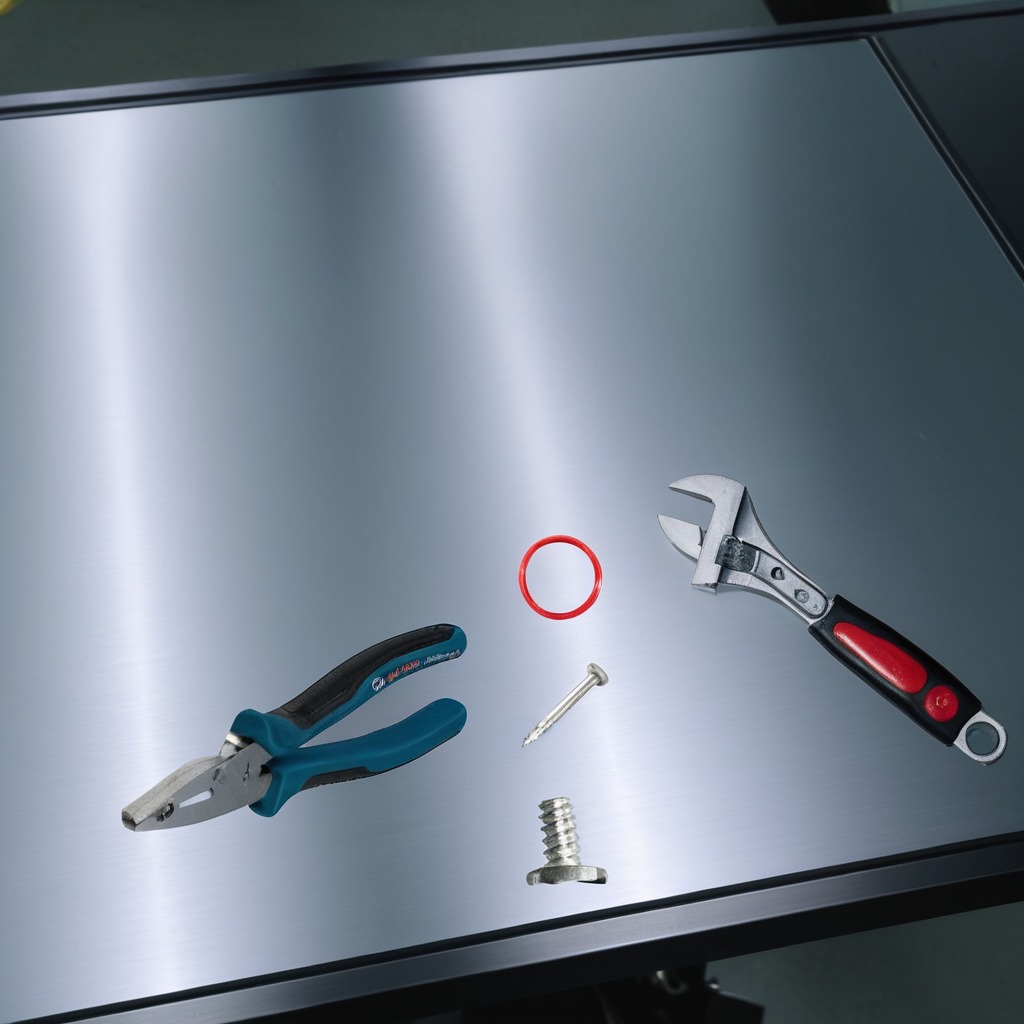
A rubber O'ring, a metal machine screw, an iron nail, pliers, and a wrench are lying on the metal table in a machine shop under fluorescent lights.